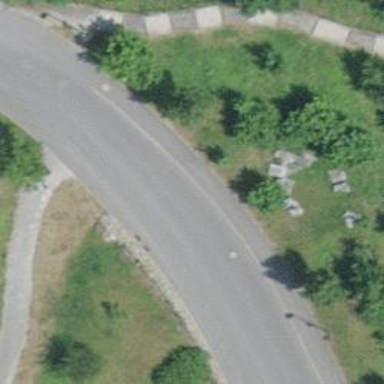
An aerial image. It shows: Sidewalk along the footway.